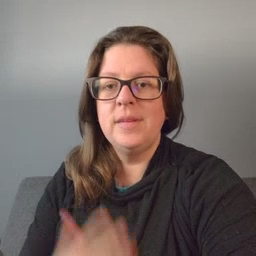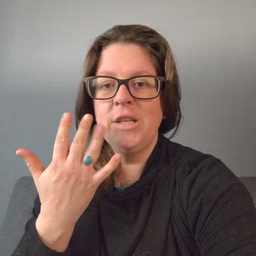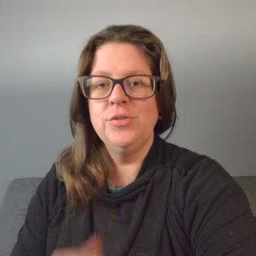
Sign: finger